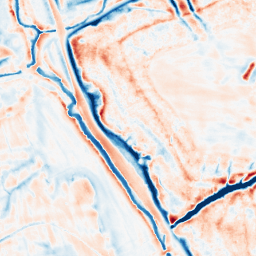
Category: edge_preserving
Decomposition family: bilateral
Decomposition parameters: d: 21
sigma_color: 50
sigma_space: 50
Upsampling method: linear_exact
Upsampling parameters: scale: 4
Upsampling scale: 4